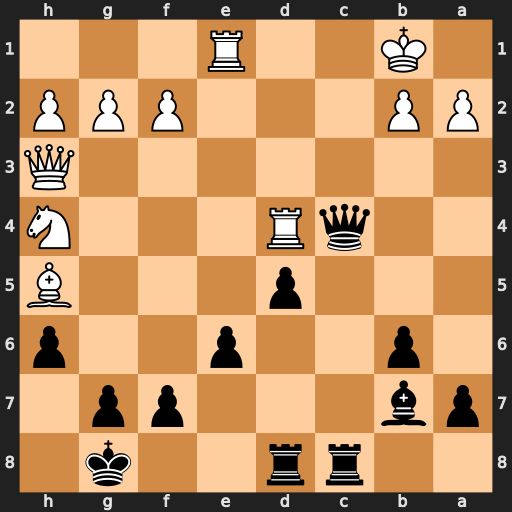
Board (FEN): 2rr2k1/pb3pp1/1p2p2p/3p3B/2qR3N/7Q/PP3PPP/1K2R3
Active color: b
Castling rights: -
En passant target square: -
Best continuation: Qc2+ Ka1 Qc1+ Rxc1 Rxc1#